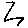
Label: zigzag